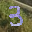
Label: 3